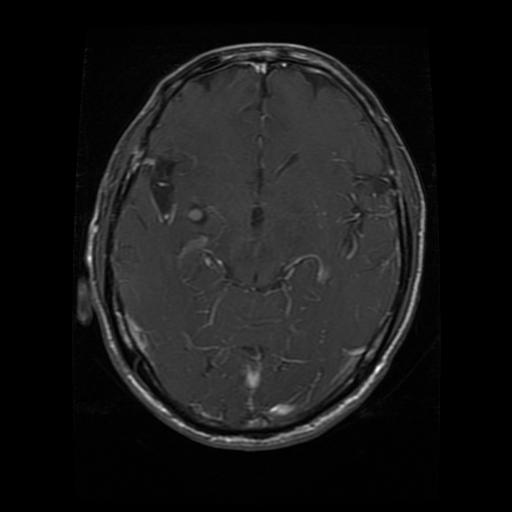
Label: glioma